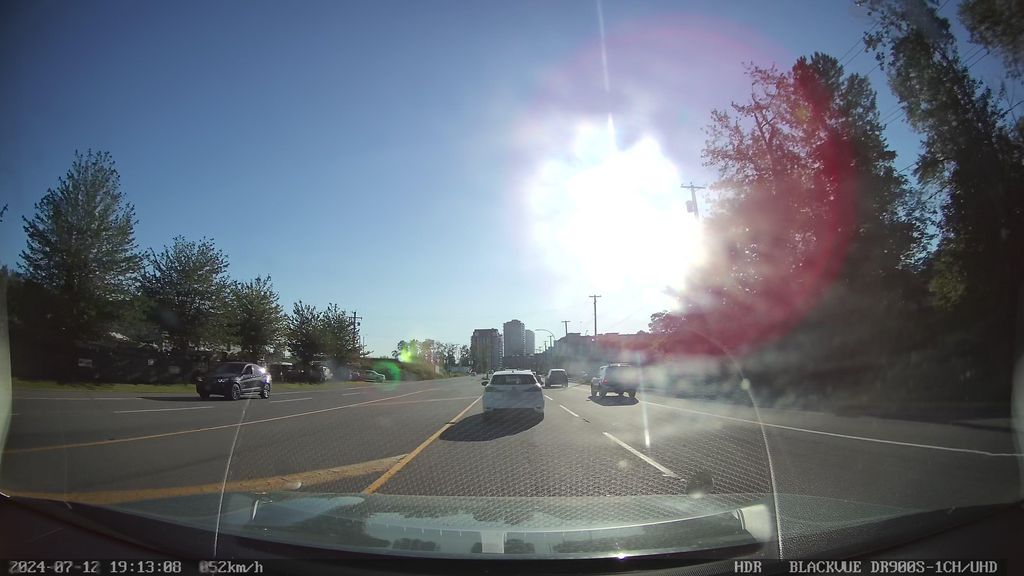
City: vancouver